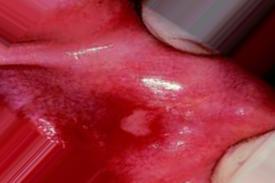
Condition: Mouth Ulcer